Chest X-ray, AP view. Patient: 11 years old, sex M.
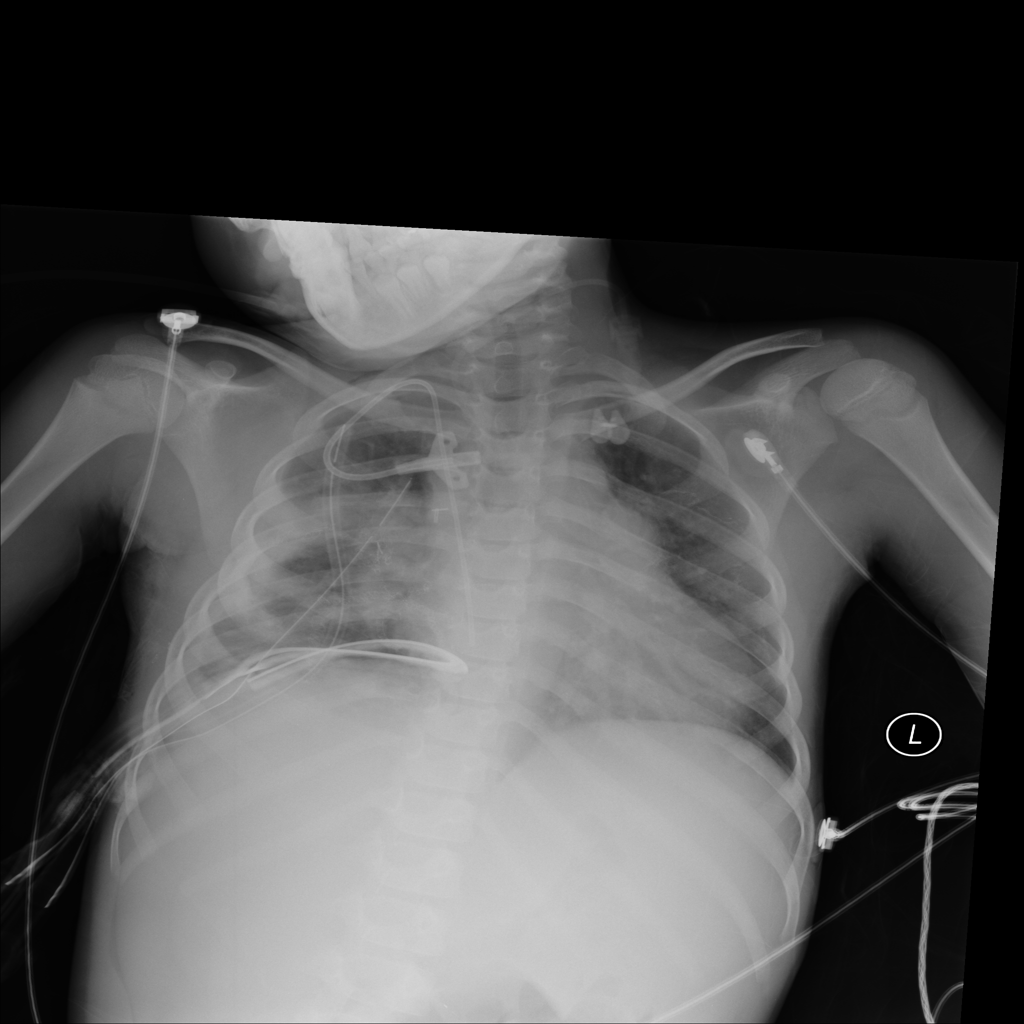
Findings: Infiltration, Pneumothorax